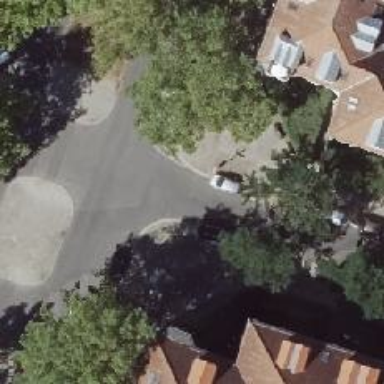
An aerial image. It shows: Residential road with asphalt surface. There are sidewalks on both sides. The parking is parallel-oriented and half on the curb.